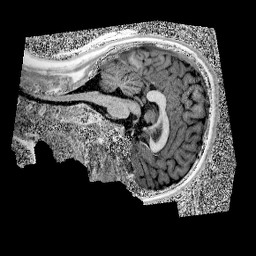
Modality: UNIT1
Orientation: sagittal
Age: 14
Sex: female
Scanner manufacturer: siemens
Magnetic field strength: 3 T
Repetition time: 4 s
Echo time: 0.00299 s